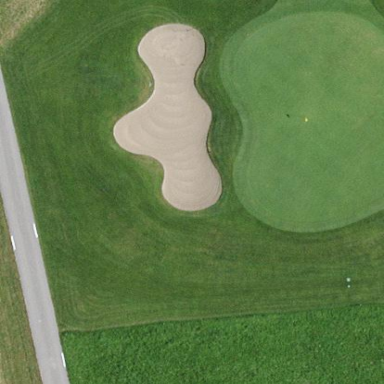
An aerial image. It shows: Bunker on golf course.